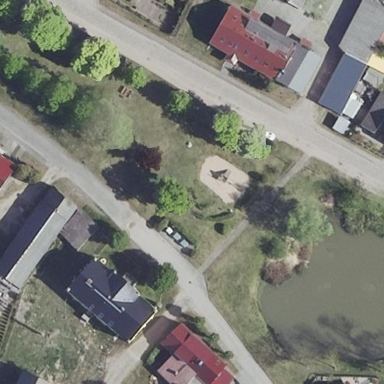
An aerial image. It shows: Village green area.